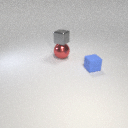
small blue rubber cube in front of large red metal sphere